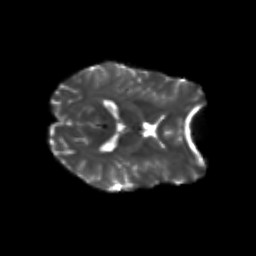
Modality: T2w
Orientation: axial
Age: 24
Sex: female
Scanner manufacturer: siemens
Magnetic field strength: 3 T
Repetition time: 3.5 s
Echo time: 0.104 s